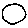
Label: moon